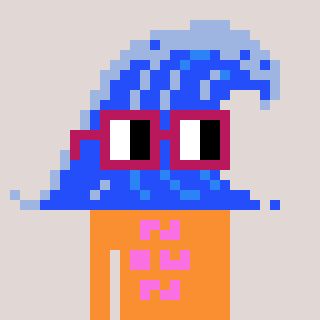
a pixel art character with square dark red glasses, a wave-shaped head and a orange-colored body on a warm background